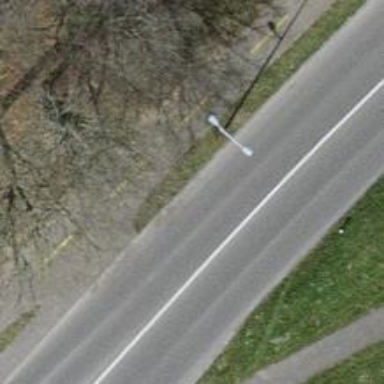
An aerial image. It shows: Cycleway.